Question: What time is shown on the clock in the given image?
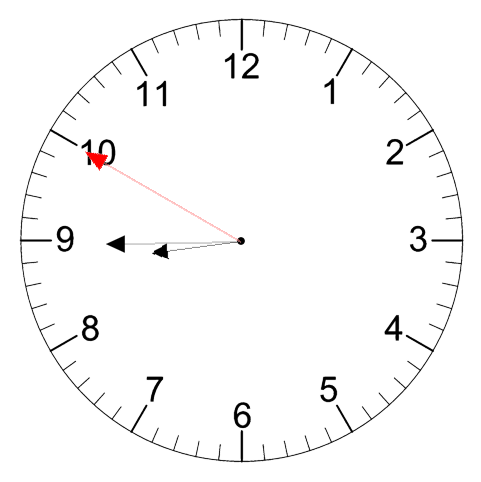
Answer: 08:44:50